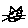
Label: cat